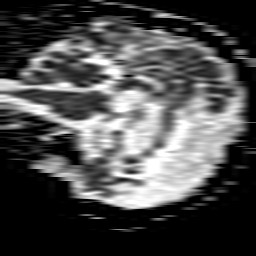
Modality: ADC
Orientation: sagittal
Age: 79
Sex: female
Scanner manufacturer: philips
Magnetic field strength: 1.5 T
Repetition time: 3.504 s
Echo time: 0.09257 s